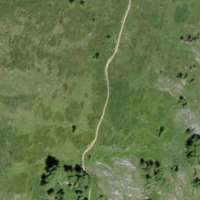
EUNIS habitat code: 23
Species observed at this site:
Papilio machaon